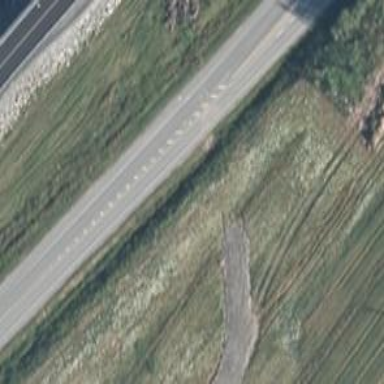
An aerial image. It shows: Asphalt bridge over trunk highway. The bridge forms part of roundabout.